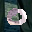
Label: 0